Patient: sex M, age 49
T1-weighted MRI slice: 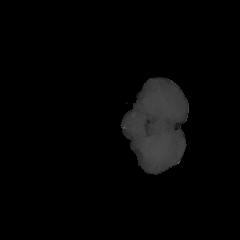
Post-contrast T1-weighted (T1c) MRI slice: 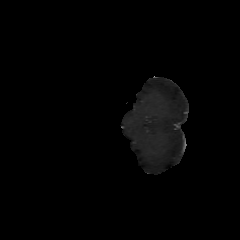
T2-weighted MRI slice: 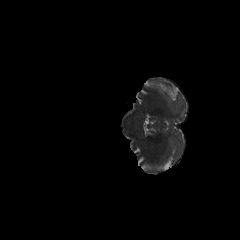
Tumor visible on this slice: no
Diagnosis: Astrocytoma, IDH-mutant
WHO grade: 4